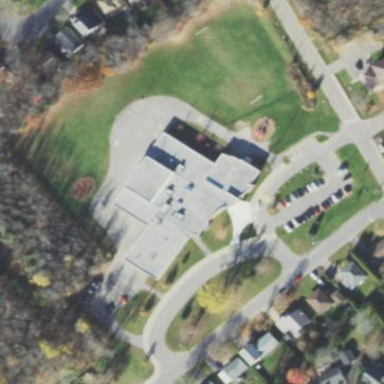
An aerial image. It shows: School.